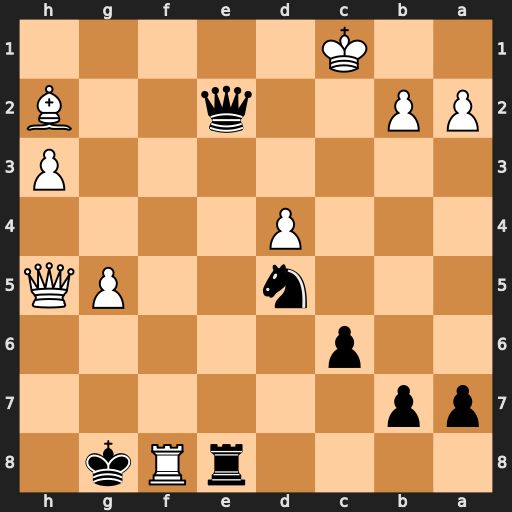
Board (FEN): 4rRk1/pp6/2p5/3n2PQ/3P4/7P/PP2q2B/2K5
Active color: b
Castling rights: -
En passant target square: -
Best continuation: Kxf8 Bd6+ Kg7 Be5+ Rxe5